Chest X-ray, AP view. Patient: 52 years old, sex M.
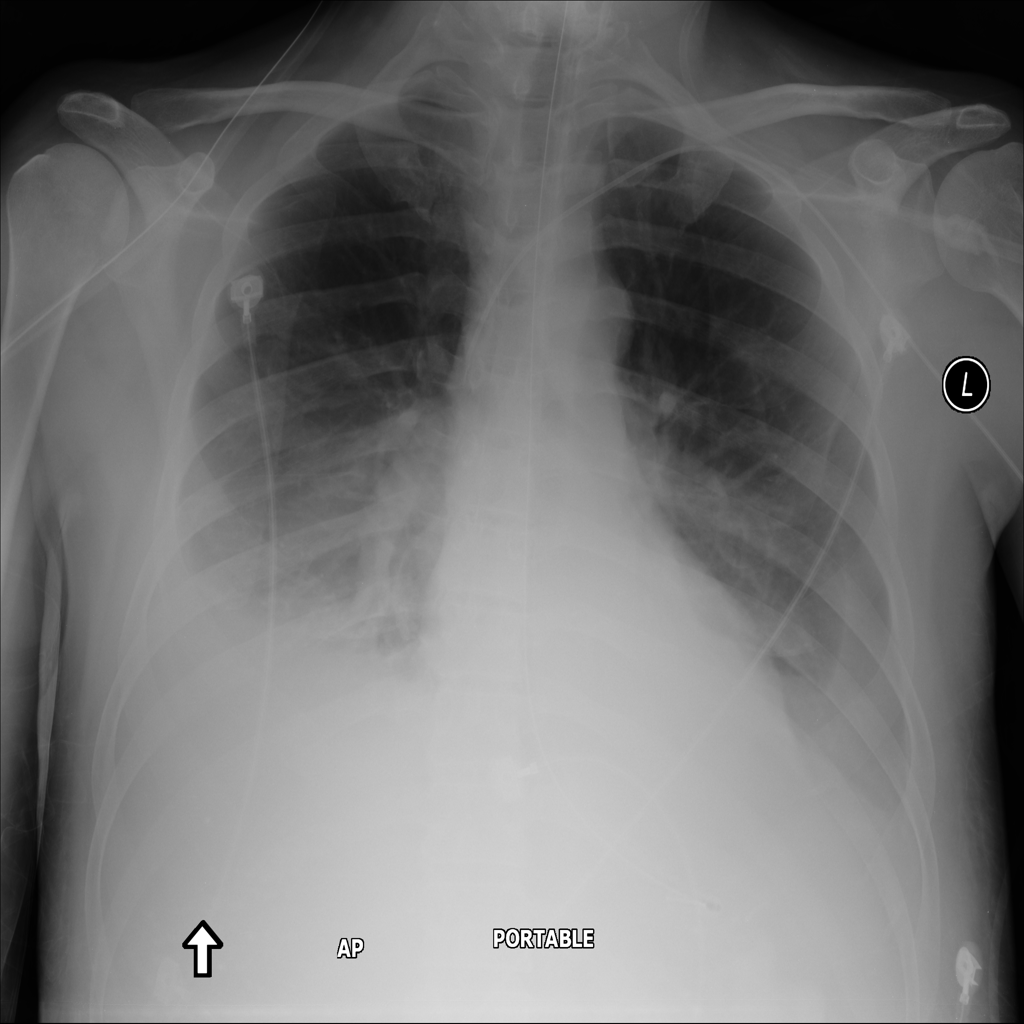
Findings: Effusion